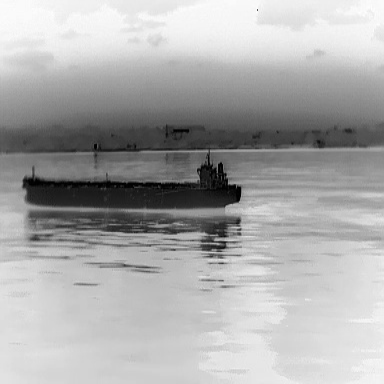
There is a liner in the infrared image.